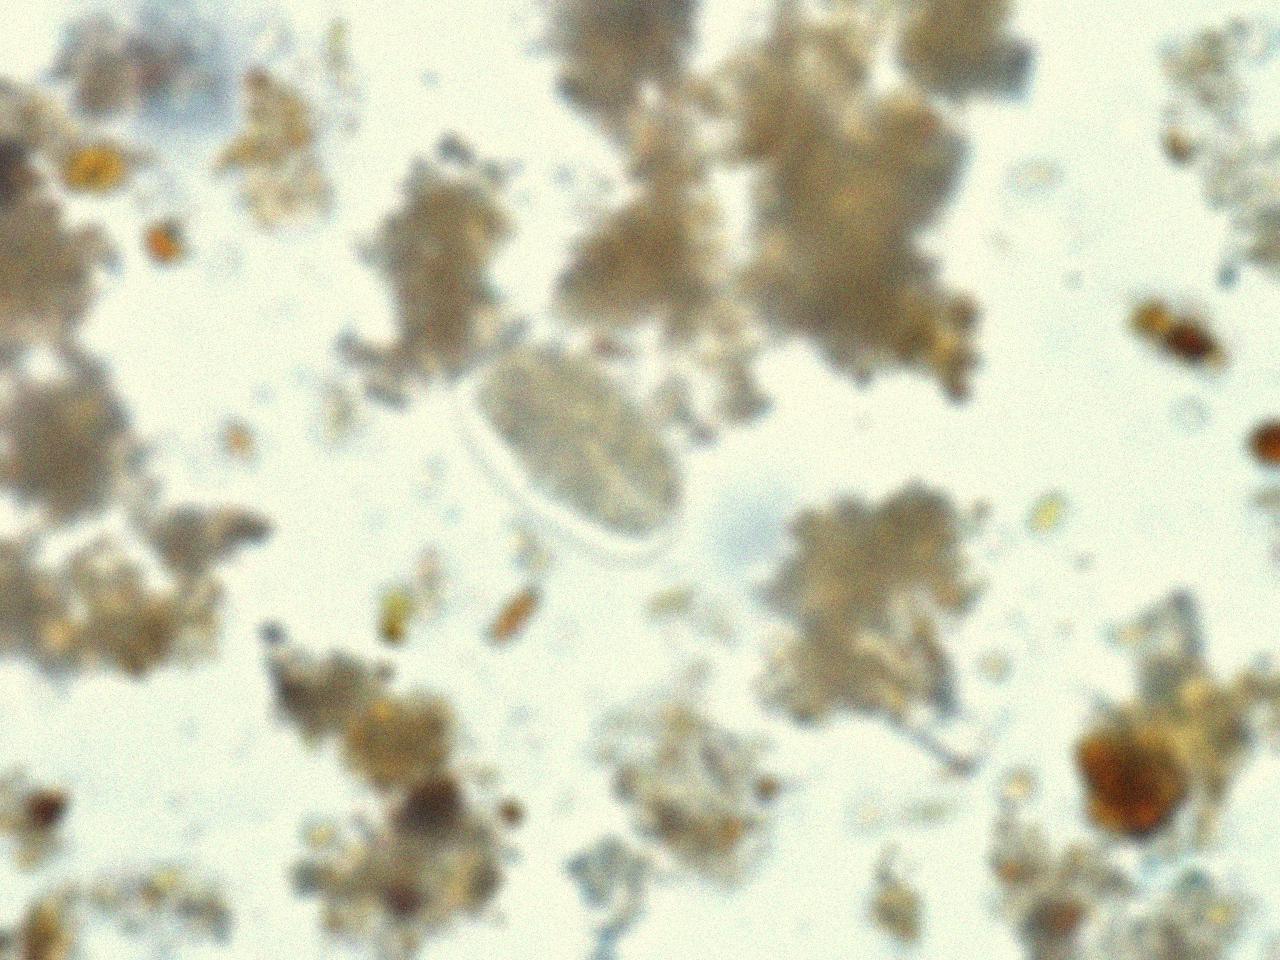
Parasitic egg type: Hookworm egg